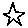
Label: star